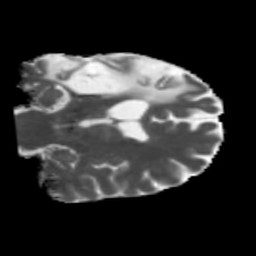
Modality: MD
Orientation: coronal
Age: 49
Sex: male
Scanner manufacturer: siemens
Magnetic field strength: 3 T
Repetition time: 5.47 s
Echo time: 0.0854 s